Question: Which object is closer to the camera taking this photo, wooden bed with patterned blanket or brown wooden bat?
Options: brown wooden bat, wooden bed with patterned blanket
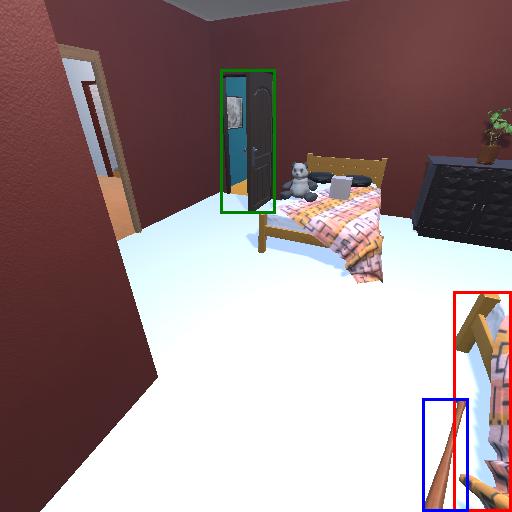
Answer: brown wooden bat